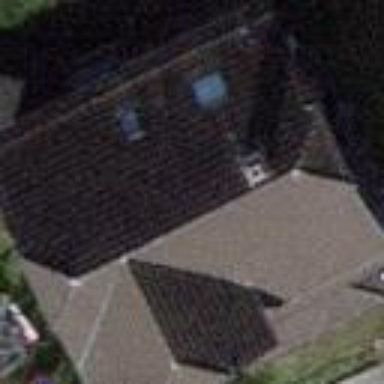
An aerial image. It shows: Detached building.